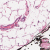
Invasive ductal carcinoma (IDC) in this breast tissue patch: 0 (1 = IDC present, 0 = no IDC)